Aerial crown-view tile of a tropical tree (Barro Colorado Island, Panama), acquired 20250818:
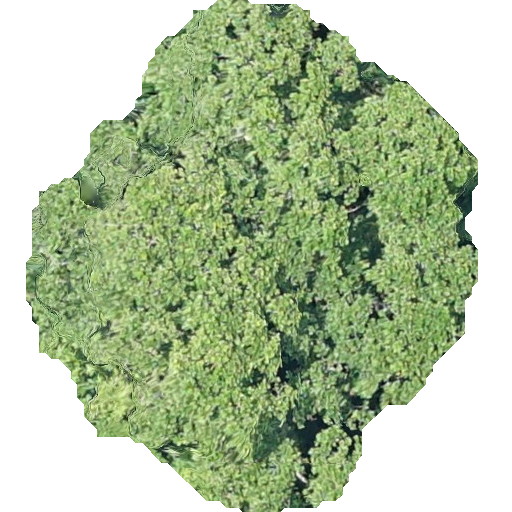
Species: Anacardium excelsum
GBIF accepted scientific name: Anacardium excelsum
Crown area: 231.257 m²